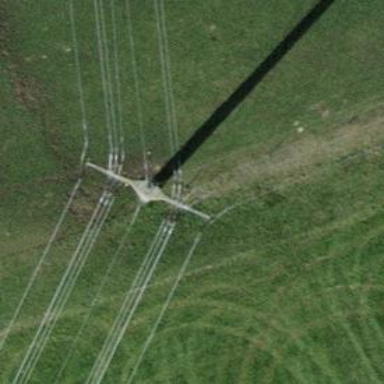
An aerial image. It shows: Three power lines with cables.